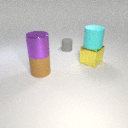
large brown rubber cylinder below large purple metal cylinder